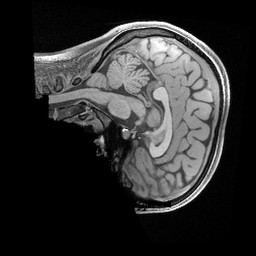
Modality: T1w
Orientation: sagittal
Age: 18
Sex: female
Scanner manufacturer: siemens
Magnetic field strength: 3 T
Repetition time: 2.4 s
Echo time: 0.00241 s